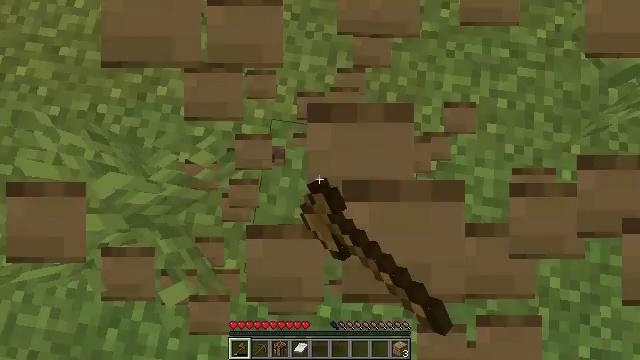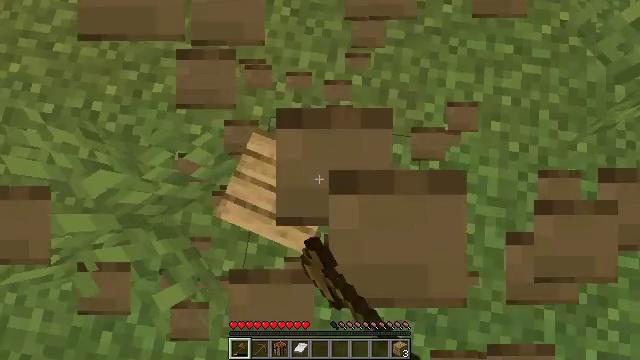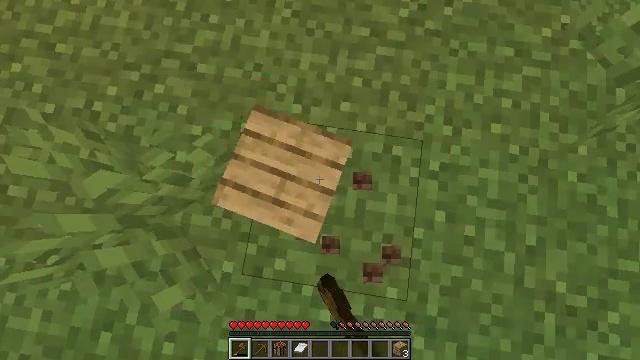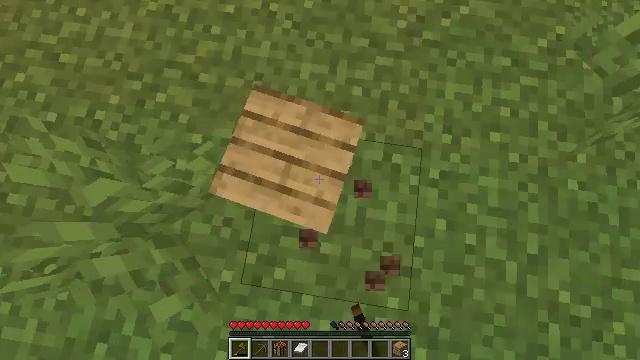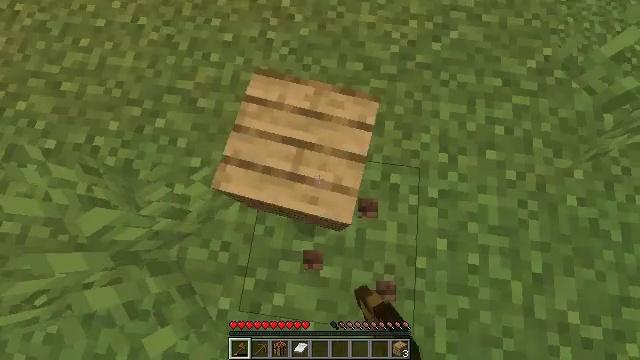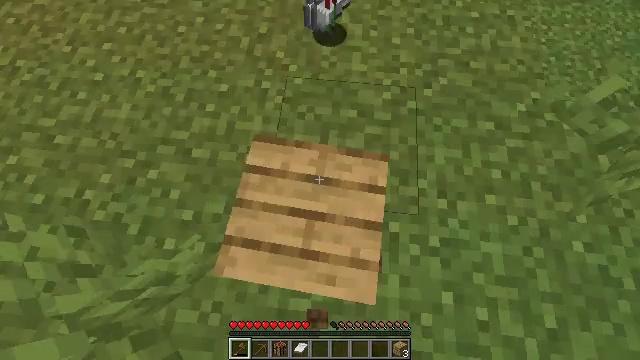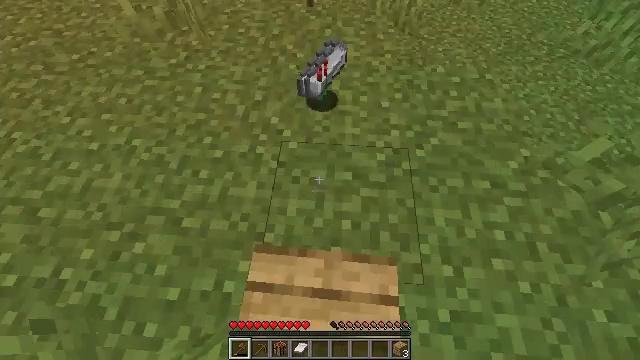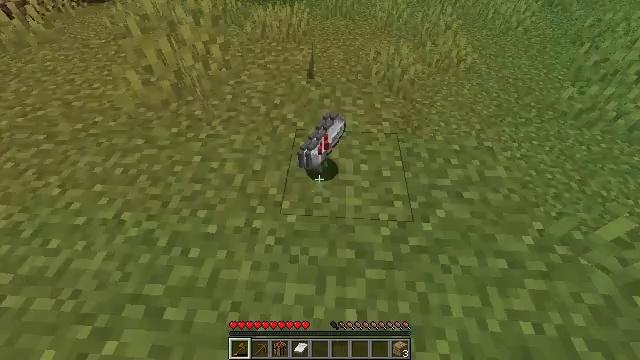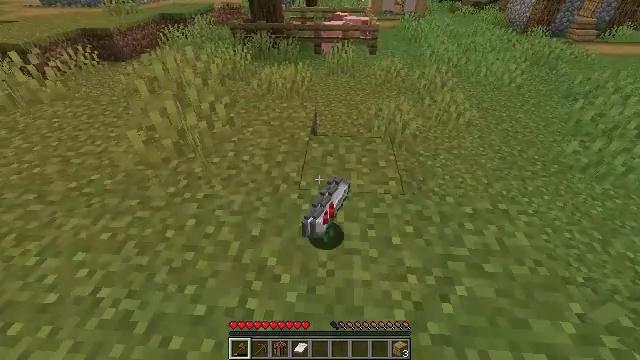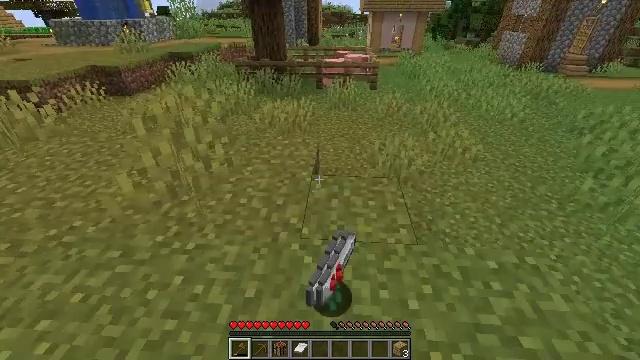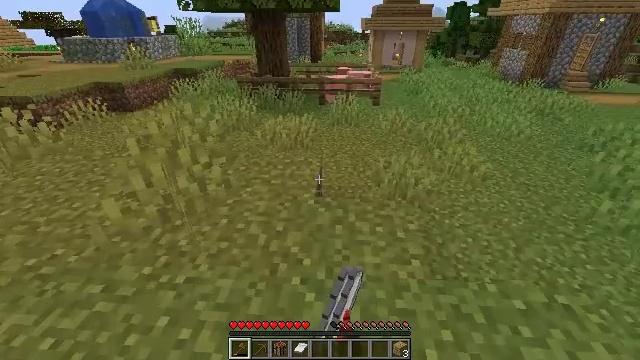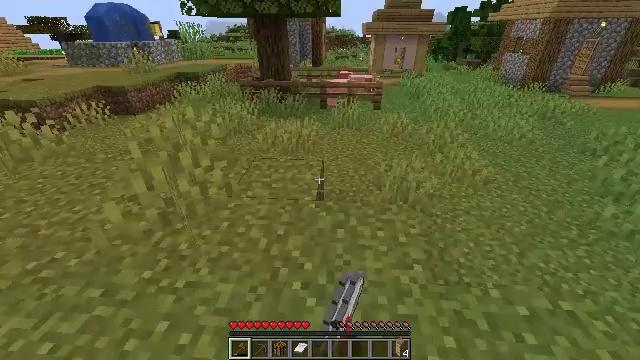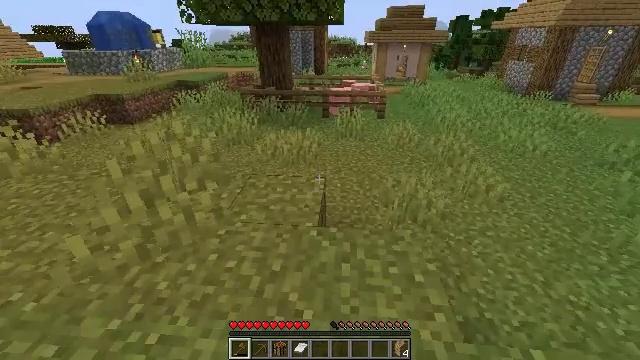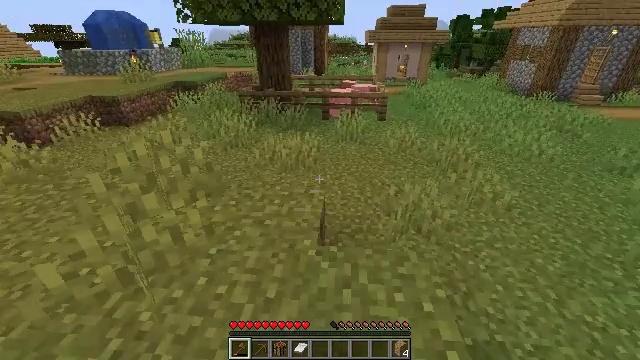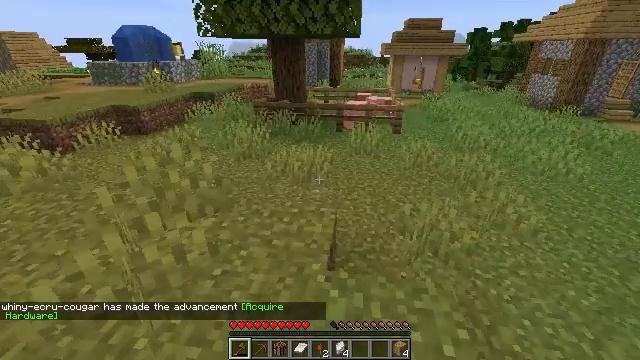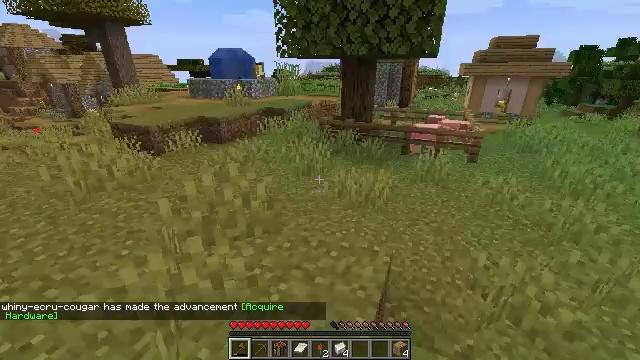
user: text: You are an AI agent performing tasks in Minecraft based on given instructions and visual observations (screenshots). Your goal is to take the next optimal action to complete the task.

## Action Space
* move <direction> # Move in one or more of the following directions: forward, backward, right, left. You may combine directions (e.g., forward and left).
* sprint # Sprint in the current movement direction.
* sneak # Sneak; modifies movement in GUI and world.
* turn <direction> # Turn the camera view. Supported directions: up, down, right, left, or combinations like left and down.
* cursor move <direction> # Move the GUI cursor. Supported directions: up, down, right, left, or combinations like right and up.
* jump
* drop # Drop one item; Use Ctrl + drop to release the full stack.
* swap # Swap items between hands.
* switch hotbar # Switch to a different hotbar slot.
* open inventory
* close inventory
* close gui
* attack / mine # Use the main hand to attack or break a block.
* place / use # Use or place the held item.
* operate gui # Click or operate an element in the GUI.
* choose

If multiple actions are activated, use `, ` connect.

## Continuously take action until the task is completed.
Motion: motion action
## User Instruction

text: Combine wheat on the crafting table to make bread.
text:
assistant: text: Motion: attack / mine
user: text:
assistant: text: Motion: attack / mine
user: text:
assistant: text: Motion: turn up, attack / mine
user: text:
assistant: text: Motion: move forward, turn right and up
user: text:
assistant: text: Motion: move forward, turn right and up
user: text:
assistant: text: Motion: move forward, turn right and up
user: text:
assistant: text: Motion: move forward, turn up
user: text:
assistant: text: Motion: move forward, turn up
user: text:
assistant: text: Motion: move forward, turn up
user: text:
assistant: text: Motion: move forward, turn up
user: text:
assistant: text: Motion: move forward
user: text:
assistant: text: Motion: move forward, turn up
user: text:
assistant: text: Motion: move forward
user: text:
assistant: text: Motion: move forward, turn left and up
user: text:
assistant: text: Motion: move forward, turn left and up
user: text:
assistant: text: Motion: move forward, turn left and up
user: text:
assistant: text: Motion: move forward, sprint, turn left and up
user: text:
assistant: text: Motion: move forward, sprint, turn left
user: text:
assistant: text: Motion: move forward, sprint
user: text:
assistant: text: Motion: move forward, sprint
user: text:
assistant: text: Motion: move forward, sprint
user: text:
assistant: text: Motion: move forward, sprint
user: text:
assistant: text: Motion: move forward, sprint
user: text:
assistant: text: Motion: move forward
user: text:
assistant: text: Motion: move forward
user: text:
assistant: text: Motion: move forward
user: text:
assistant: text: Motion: move forward
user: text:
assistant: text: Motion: move forward
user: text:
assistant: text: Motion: move forward, turn left
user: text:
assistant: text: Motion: move forward, turn left